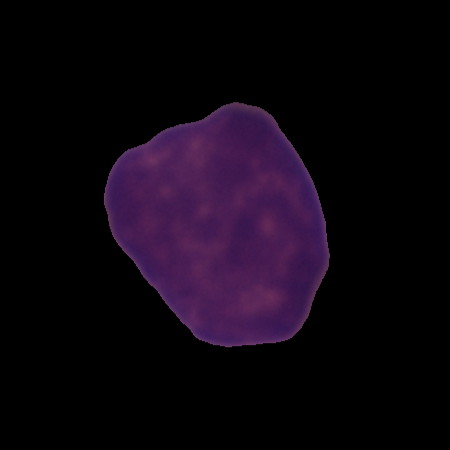
Label: cancer